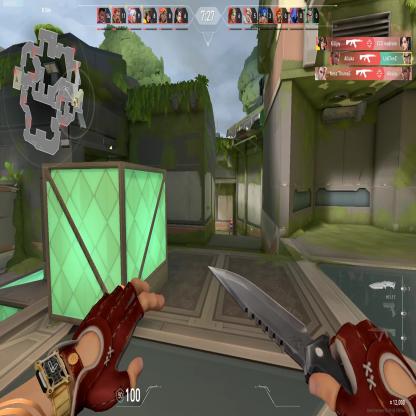
Label: enemy